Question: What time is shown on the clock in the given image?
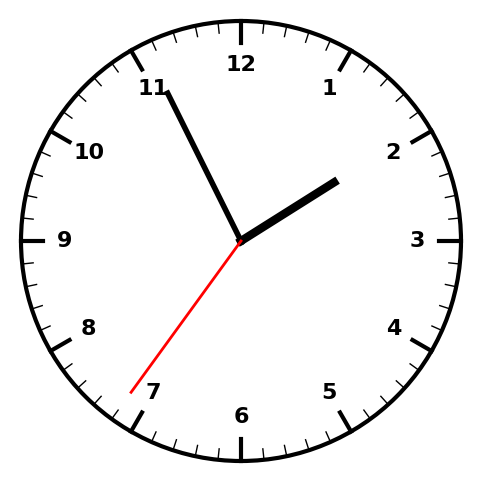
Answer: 01:55:36